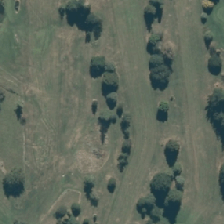
Land cover: urban_parkland